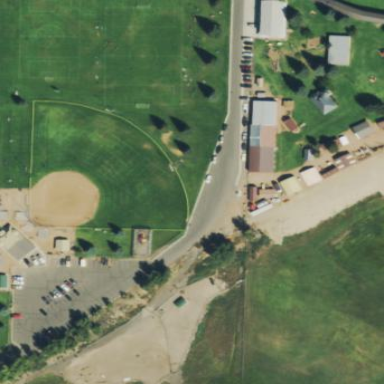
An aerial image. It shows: Baseball pitch for leisure and sports activities.